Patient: sex M, age 57
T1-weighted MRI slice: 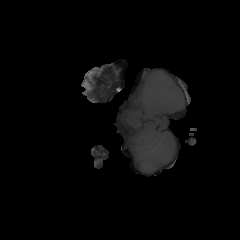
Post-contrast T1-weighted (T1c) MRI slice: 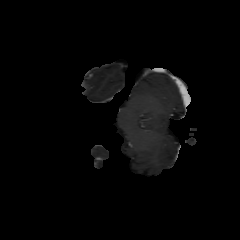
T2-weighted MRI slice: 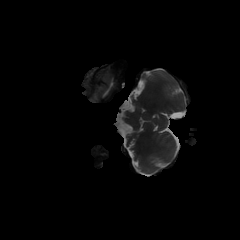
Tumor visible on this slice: no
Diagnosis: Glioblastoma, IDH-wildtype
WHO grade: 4